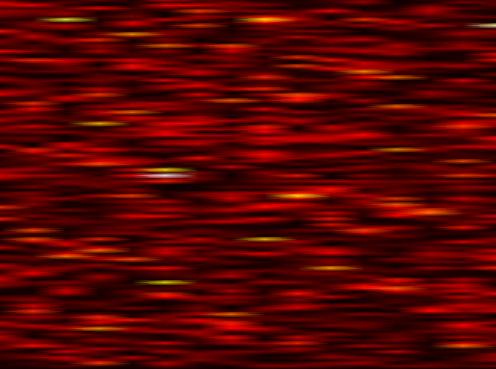
Label: WOLA